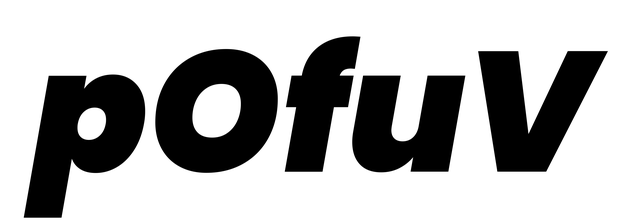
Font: Poppins-BlackItalic